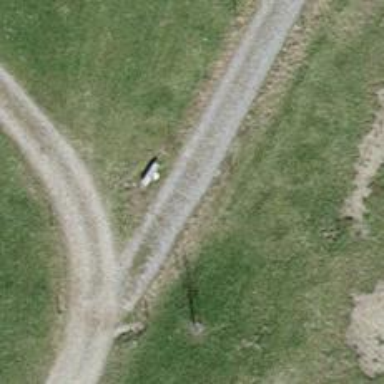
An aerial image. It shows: Gravel track.